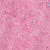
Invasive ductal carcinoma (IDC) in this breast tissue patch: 0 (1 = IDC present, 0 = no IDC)